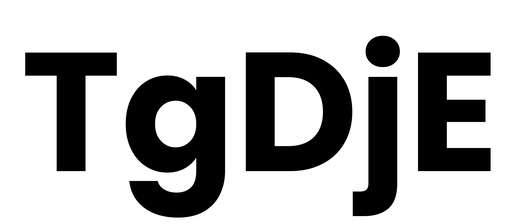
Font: Poppins-Bold